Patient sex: F
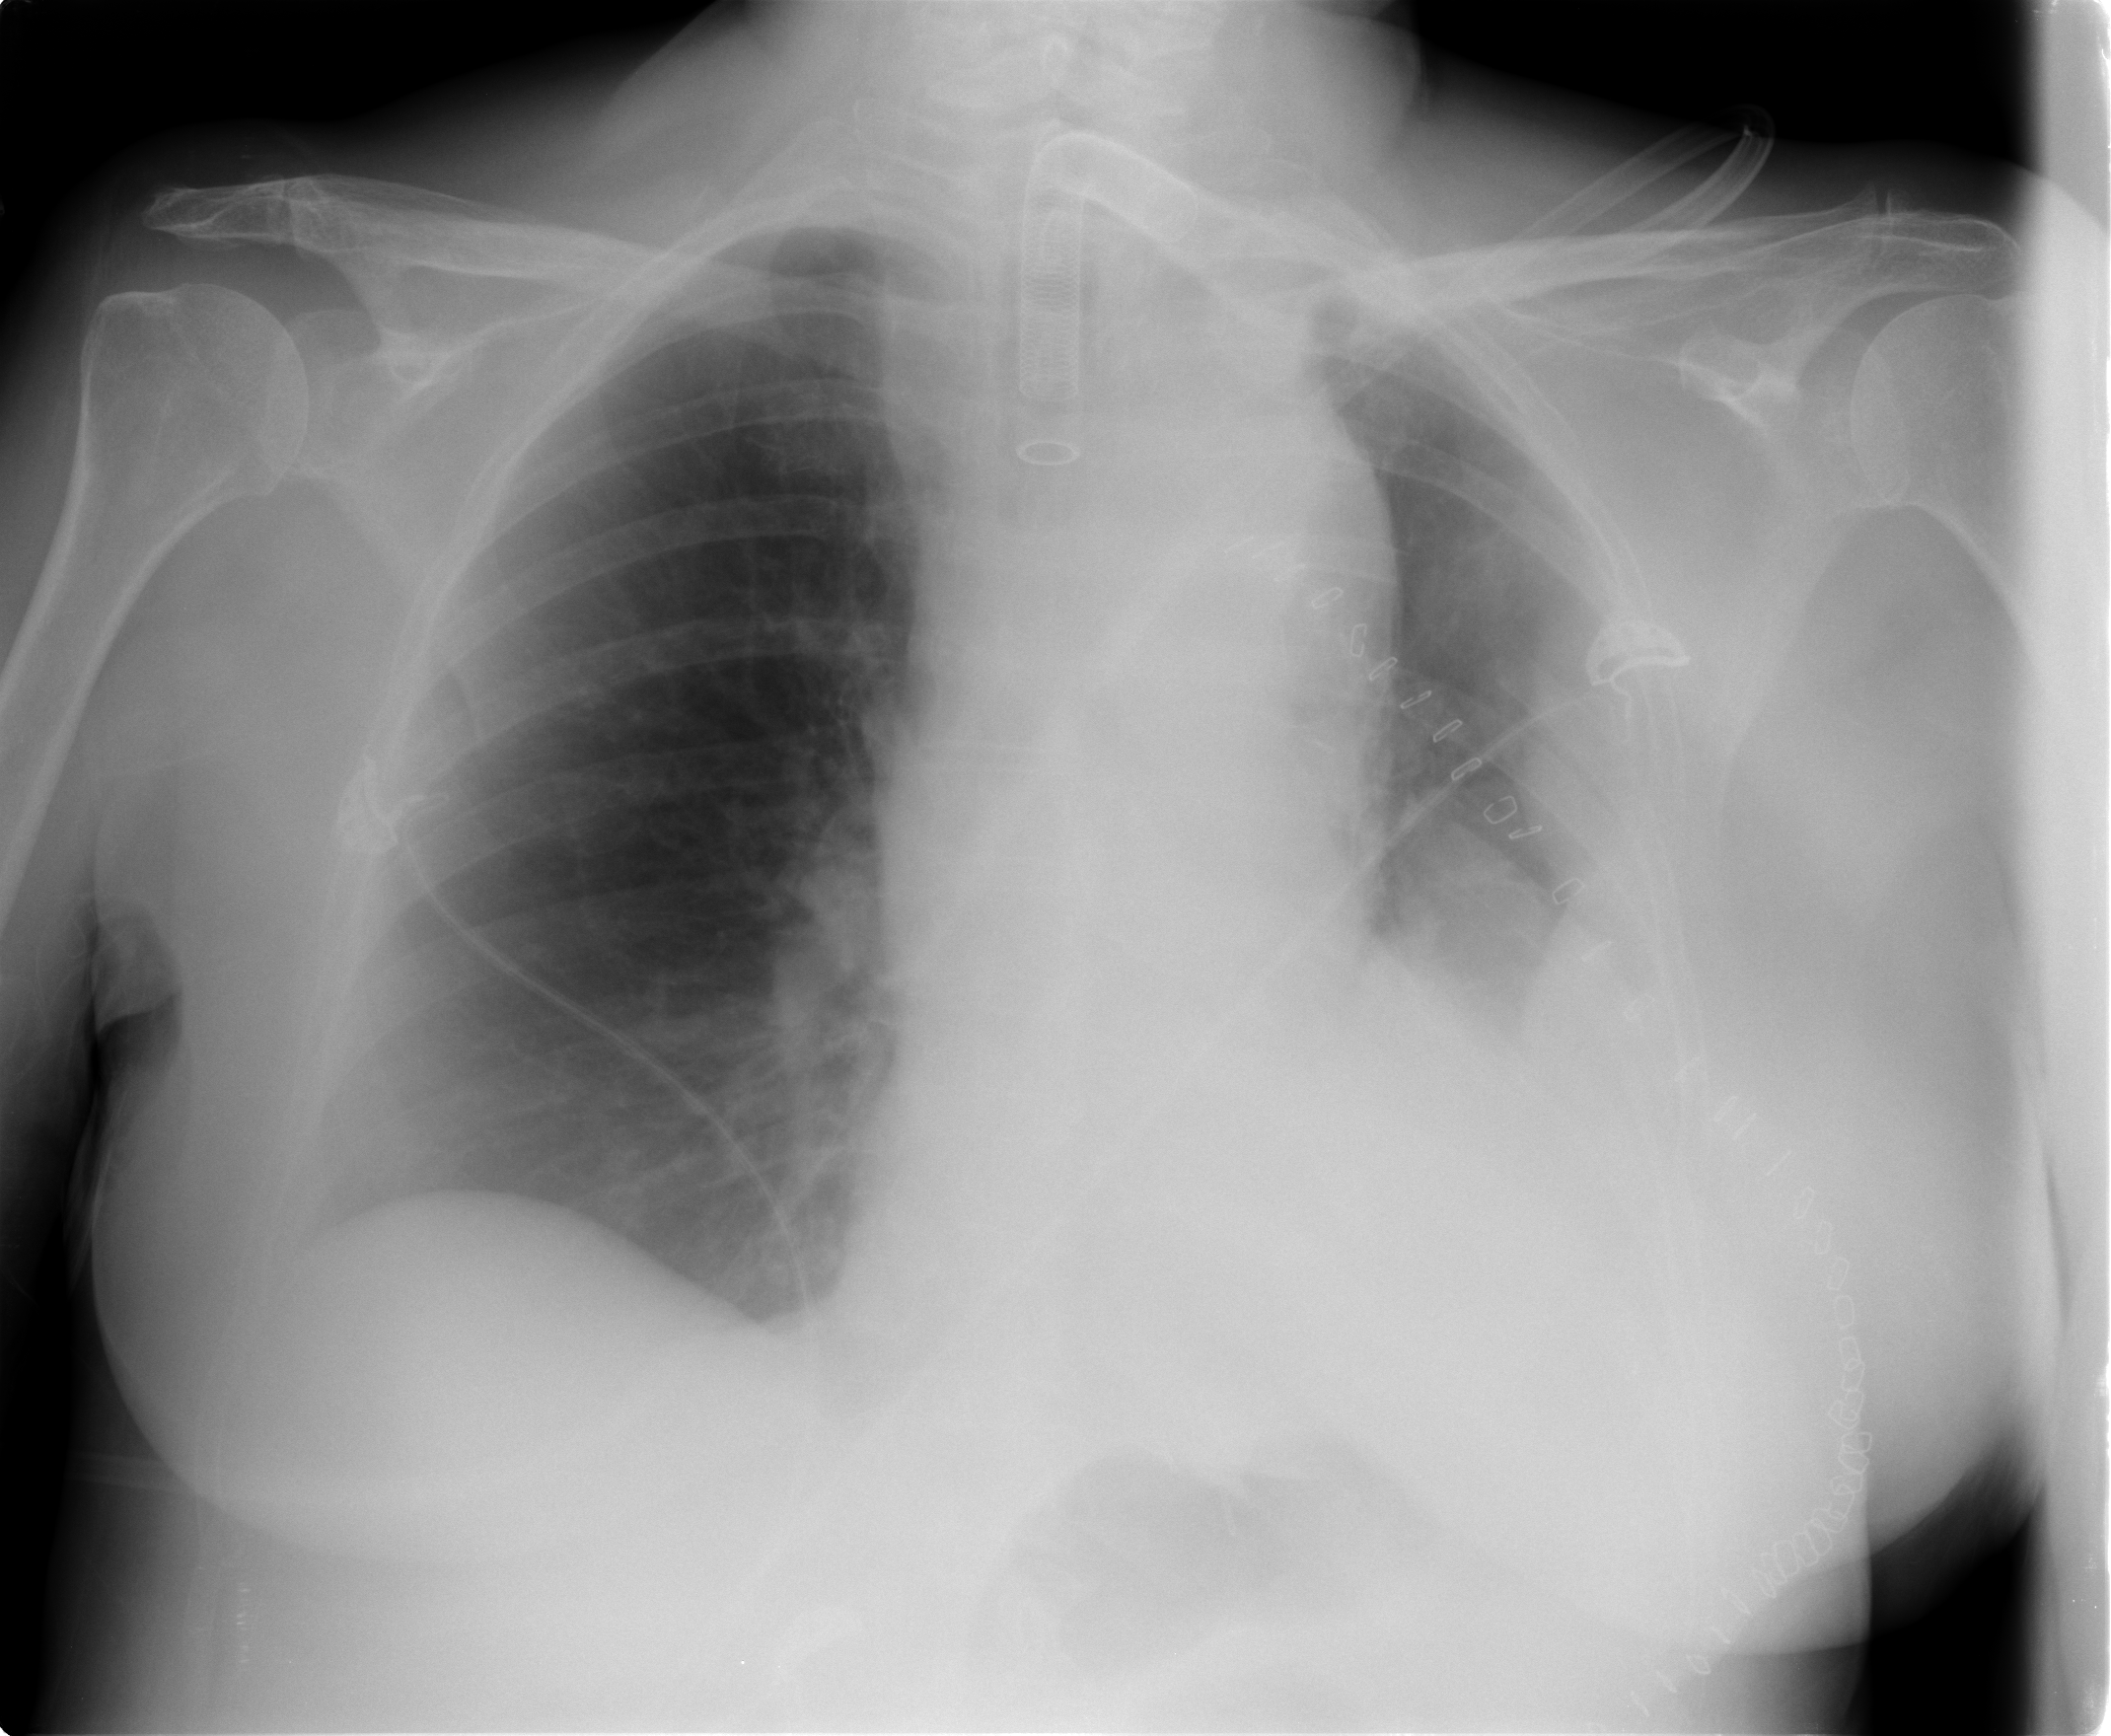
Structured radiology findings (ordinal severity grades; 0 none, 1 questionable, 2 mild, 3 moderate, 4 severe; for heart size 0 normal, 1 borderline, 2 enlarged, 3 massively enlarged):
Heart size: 1
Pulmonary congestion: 2
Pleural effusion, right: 0
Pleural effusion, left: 2
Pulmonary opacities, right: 0
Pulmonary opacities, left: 0
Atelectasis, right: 0
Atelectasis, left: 2